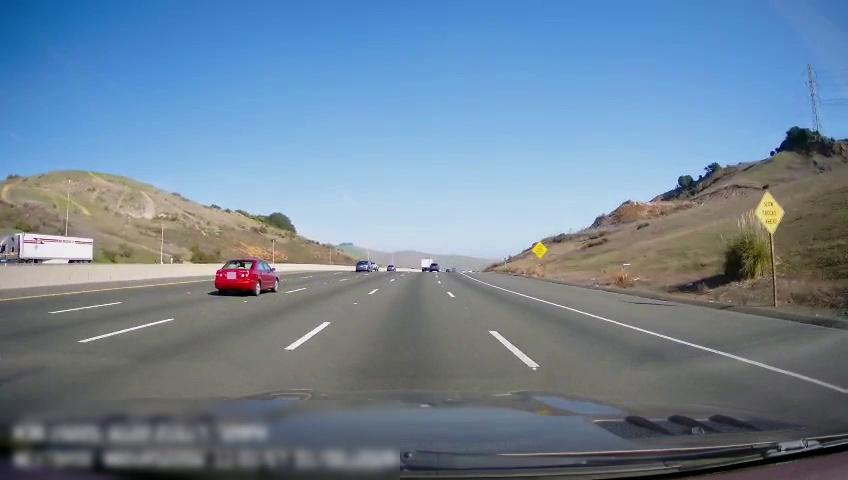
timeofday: Day
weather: Sunny
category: Drivable Space
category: Vehicles | Car
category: Vehicles | Truck
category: Vehicles | Car
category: Vehicles | Car
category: Vehicles | Truck
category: Vehicles | SUV
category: Lanes | Alternate Lane
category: Lanes | Alternate Lane
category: Lanes | Alternate Lane
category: Lanes | Current Lane
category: Lanes | Current Lane
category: Lanes | Alternate Lane
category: Traffic | Signs
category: Traffic | Signs